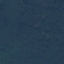
Label: Forest